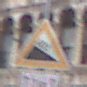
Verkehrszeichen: Gefaelle10
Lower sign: LaengeEinerStrecke2
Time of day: SunriseSunset
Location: Outdoor (Urban)
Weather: PartlyCloudy
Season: NotSpecified
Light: Natural